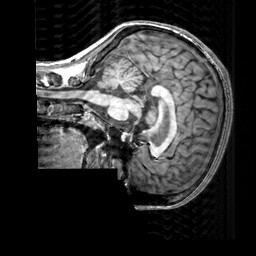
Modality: T1w
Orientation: sagittal
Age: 22
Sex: female
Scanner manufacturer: siemens
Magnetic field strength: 3 T
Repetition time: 2.3 s
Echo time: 0.00303 s